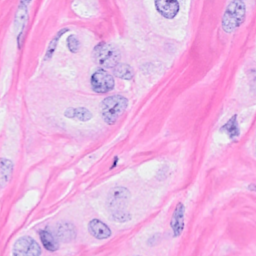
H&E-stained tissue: Breast